Question: Can anybody tell me which View Switcher Control is this in below image.?
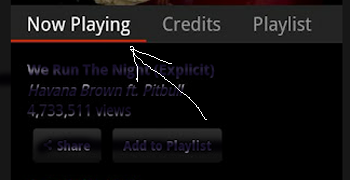
Answer: They are probably tabs.
<URL>
Please make sure to do a bit of research before posting on Stack Overflow.